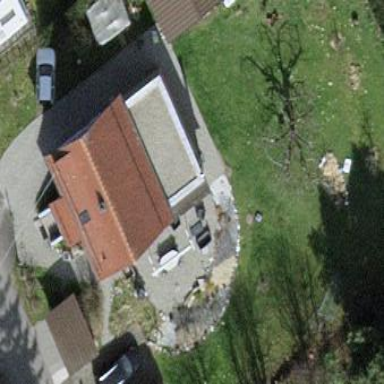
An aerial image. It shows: Garden surrounded by fence.